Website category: jobs
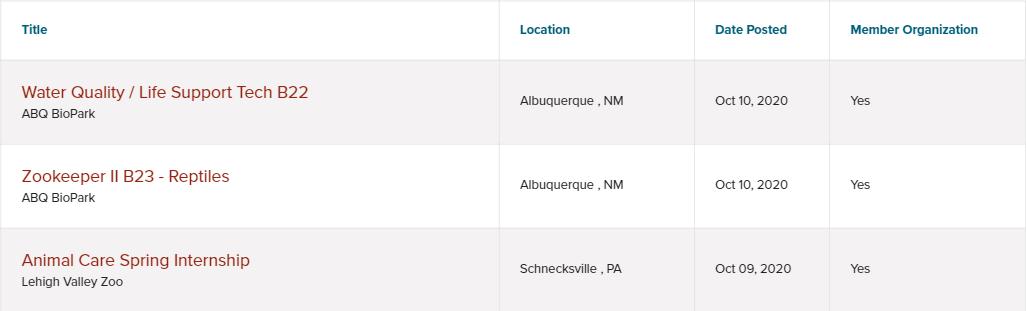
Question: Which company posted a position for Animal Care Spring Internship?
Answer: Lehigh Valley Zoo

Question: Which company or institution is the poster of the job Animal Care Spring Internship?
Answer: Lehigh Valley Zoo

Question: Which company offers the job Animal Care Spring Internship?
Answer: Lehigh Valley Zoo

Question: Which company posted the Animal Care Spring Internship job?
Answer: Lehigh Valley Zoo

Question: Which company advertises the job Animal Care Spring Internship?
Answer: Lehigh Valley Zoo

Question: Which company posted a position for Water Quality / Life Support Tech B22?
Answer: ABQ BioPark

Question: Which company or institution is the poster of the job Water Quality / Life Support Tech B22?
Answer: ABQ BioPark

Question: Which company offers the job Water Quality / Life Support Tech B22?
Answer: ABQ BioPark

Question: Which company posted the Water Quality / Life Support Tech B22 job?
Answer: ABQ BioPark

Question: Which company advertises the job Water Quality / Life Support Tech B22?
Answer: ABQ BioPark

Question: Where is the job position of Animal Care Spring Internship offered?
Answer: Schnecksville , PA

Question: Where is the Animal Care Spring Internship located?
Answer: Schnecksville , PA

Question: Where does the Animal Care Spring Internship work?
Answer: Schnecksville , PA

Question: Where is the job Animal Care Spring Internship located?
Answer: Schnecksville , PA

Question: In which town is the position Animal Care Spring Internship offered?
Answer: Schnecksville , PA

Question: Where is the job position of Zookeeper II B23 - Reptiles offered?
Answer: Albuquerque , NM

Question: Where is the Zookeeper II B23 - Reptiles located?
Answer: Albuquerque , NM

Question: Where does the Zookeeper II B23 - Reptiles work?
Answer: Albuquerque , NM

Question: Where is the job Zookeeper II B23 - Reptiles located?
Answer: Albuquerque , NM

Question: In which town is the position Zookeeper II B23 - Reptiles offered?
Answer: Albuquerque , NM

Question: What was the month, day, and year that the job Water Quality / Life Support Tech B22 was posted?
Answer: Oct 10, 2020

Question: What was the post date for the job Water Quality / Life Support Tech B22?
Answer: Oct 10, 2020

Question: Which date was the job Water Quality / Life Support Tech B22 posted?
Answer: Oct 10, 2020

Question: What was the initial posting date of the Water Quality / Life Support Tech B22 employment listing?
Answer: Oct 10, 2020

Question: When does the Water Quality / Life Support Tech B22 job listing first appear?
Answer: Oct 10, 2020

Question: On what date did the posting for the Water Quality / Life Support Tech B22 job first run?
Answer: Oct 10, 2020

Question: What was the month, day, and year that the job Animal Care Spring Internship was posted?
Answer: Oct 09, 2020

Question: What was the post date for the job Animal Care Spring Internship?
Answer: Oct 09, 2020

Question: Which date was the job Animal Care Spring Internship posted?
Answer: Oct 09, 2020

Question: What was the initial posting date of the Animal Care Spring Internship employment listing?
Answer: Oct 09, 2020

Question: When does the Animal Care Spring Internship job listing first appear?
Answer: Oct 09, 2020

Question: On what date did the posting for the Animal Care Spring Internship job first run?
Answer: Oct 09, 2020

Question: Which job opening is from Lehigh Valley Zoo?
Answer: Animal Care Spring Internship

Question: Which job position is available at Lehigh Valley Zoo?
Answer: Animal Care Spring Internship

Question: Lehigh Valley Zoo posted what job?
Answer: Animal Care Spring Internship

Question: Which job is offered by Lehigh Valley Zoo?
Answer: Animal Care Spring Internship

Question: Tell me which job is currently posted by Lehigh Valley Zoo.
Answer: Animal Care Spring Internship

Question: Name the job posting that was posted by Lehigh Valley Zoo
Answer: Animal Care Spring Internship

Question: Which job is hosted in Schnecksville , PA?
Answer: Animal Care Spring Internship

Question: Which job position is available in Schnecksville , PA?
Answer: Animal Care Spring Internship

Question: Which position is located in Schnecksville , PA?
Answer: Animal Care Spring Internship

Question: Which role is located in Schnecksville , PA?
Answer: Animal Care Spring Internship

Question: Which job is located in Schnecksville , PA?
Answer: Animal Care Spring Internship

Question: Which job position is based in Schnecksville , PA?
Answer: Animal Care Spring Internship